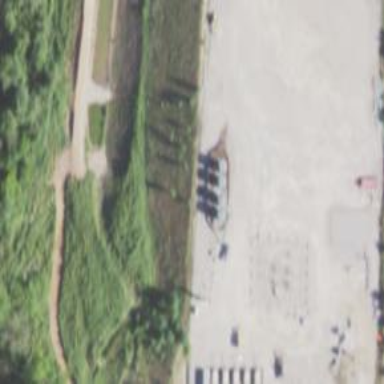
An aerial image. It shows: Storage tank that is man-made.